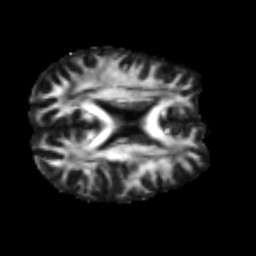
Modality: FA
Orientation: axial
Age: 26
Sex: male
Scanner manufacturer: siemens
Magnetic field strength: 3 T
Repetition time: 2.3 s
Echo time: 0.085 s